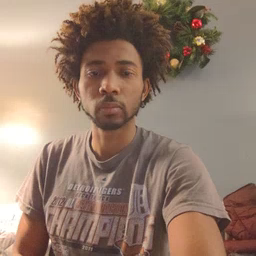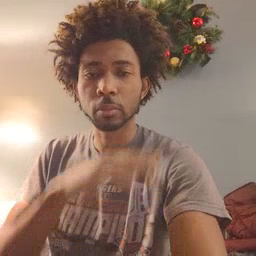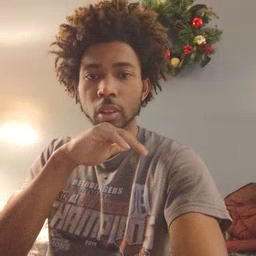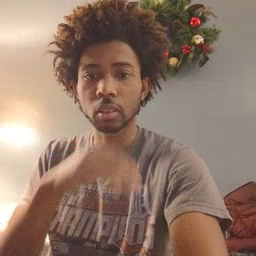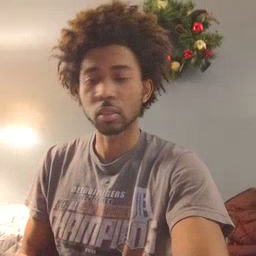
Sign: pig